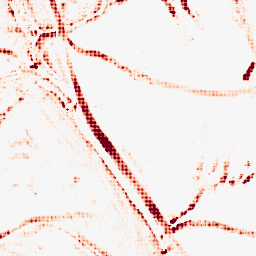
Category: morphological
Decomposition family: morphological_rect
Decomposition parameters: operation: opening
width: 10
height: 10
Upsampling method: sinc_blackman
Upsampling parameters: scale: 4
kernel_size: 4
Upsampling scale: 4